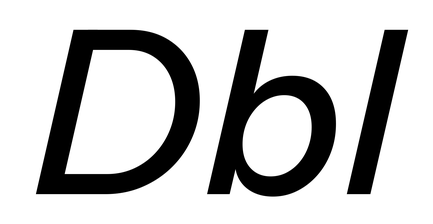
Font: InstrumentSans-Italic_Medium_Italic